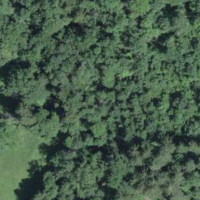
EUNIS habitat code: 41
Species observed at this site:
Mercurialis perennis